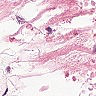
Metastatic tissue present: no